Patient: sex M, age 46
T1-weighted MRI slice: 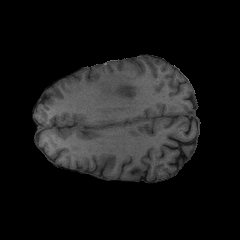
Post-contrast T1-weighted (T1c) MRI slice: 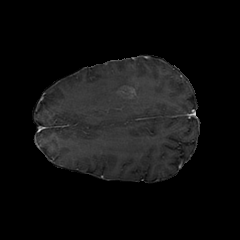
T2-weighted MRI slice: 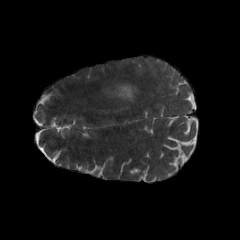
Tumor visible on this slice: yes
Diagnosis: Glioblastoma, IDH-wildtype
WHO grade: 4